Field crop: tomato
Growth stage: 1
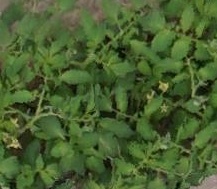
Species: tomato